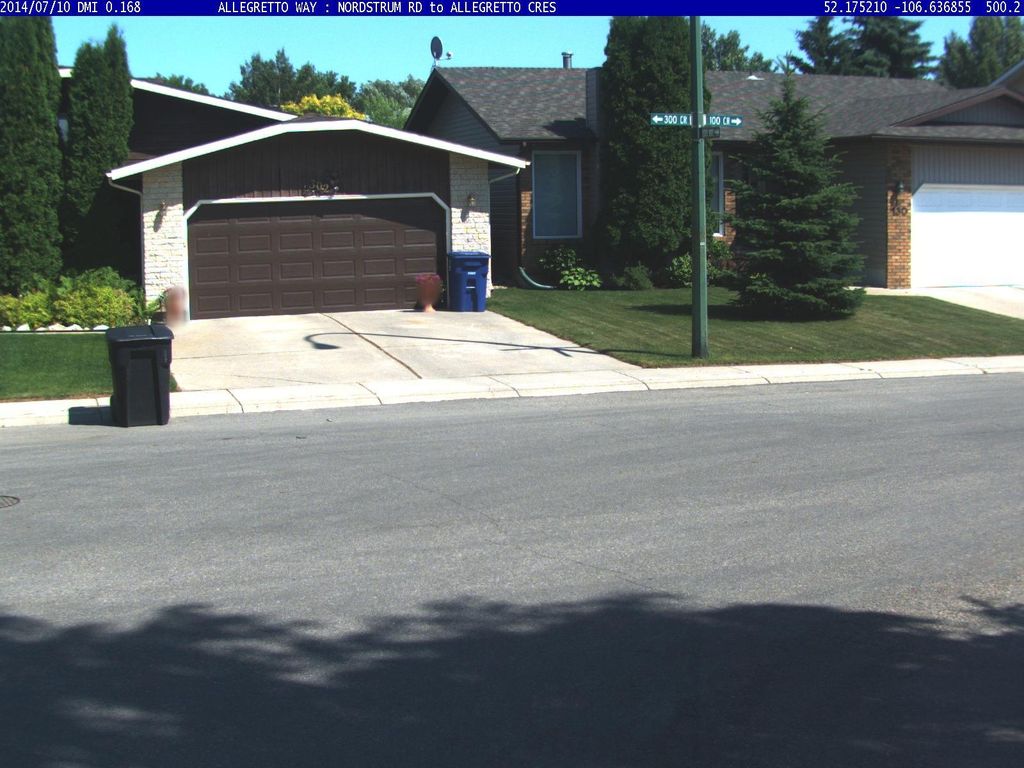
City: saskatoon